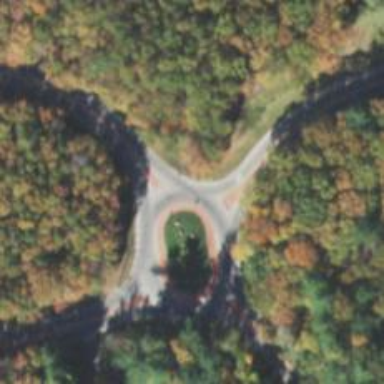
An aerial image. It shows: Tertiary road with turning circle.